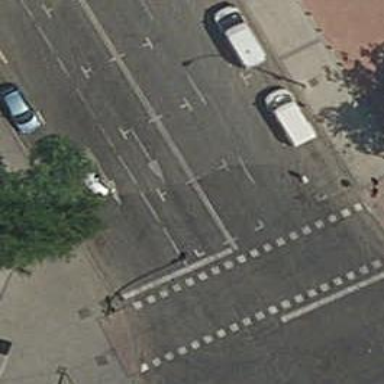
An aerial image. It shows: Traffic signals at road crossing.